Question: I've been reading a lot of things about sniffing whatsapp traffic and I already know is over ssl.
But I need to know if is there any way to decrypt this ssl traffic once I dont know what is the private key that whatsapp is using for encrypting.
So how could I discover which certificate is being used or whether exists another way to decrypt those messages?
I dont want to read anybody's chats, my intention is really se the protocols messages through the network. To understand, make a reverse engineering and elaborate a simple JAVA api to personal job purposes.
I'm using wireshark to read the ssl traffic.

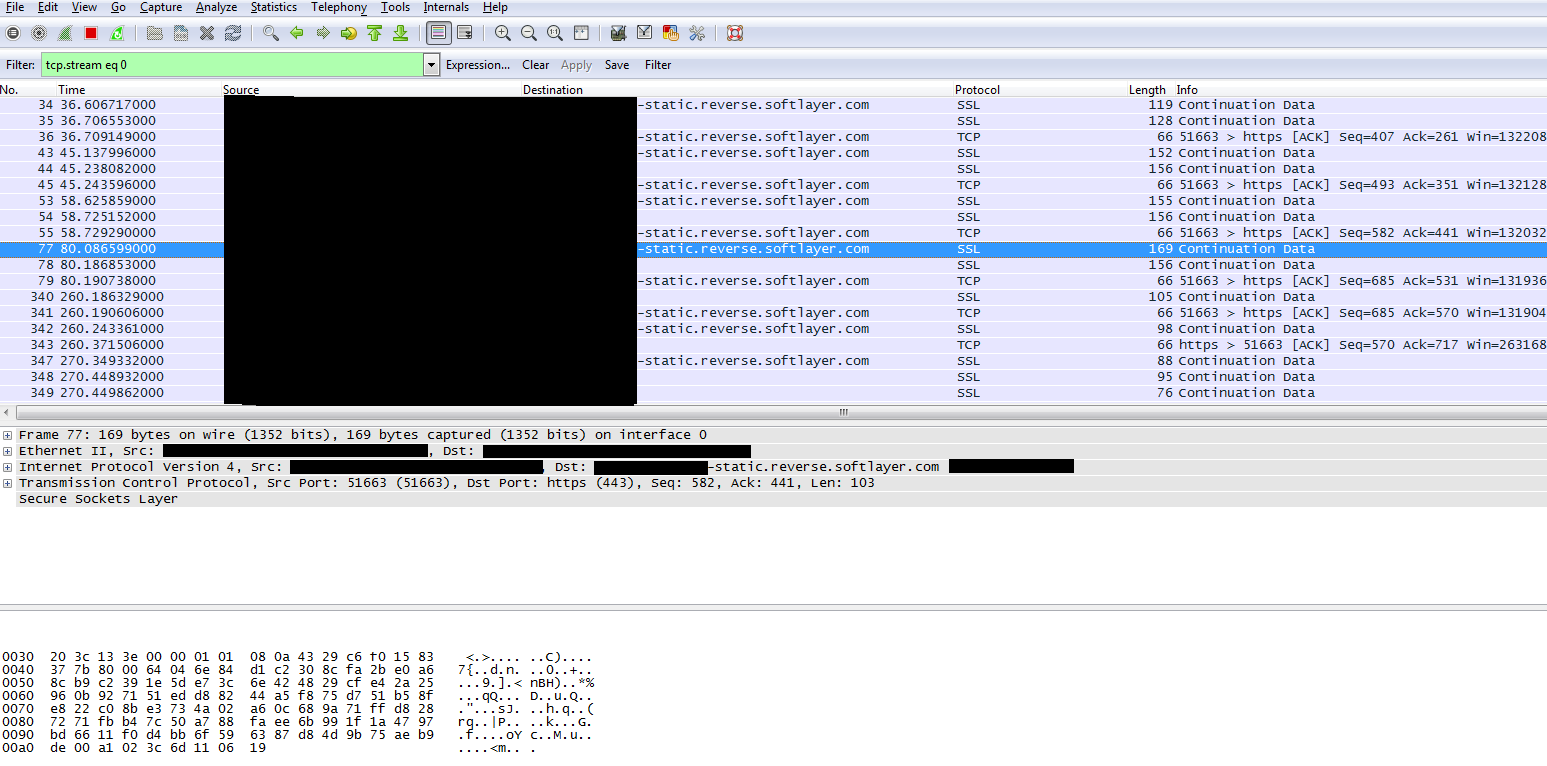
Answer: You can try a Man-in-the-middle attack using a proxy software that can generate a fake SSL cert, but it won't always work. Some of these apps using certificate pinning to prevent exactly this type of attack.
HTTP proxy:
<URL>
This software generates a fake cert that you are able to accept if the app will allow.
Certificate Pinning:
<URL>